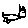
Label: cat